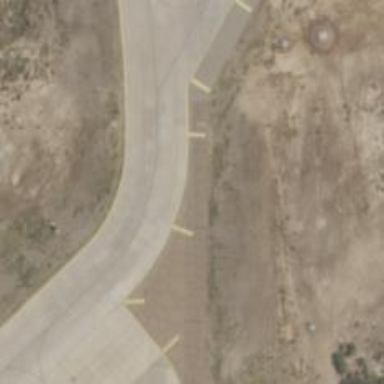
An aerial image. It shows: Image of taxiway at airport.